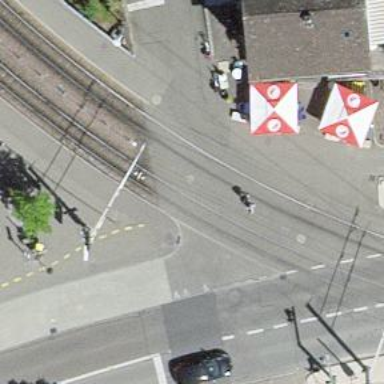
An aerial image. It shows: Tram railway with one electrified contact line.